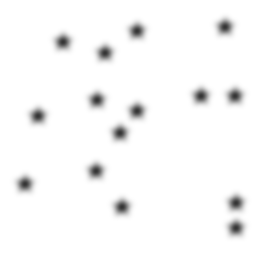
Squares: 0
Triangles: 0
Stars: 15
Total shapes: 15